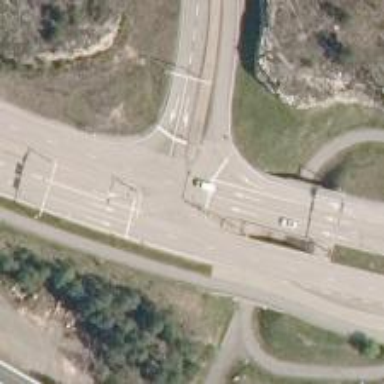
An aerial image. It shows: Trunk link highway with asphalt surface.